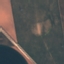
Land use / land cover: AnnualCrop